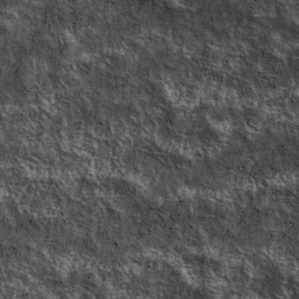
Label: non_frost